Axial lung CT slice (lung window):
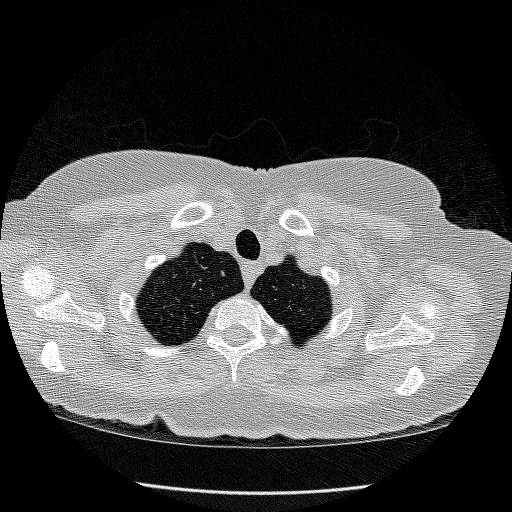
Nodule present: no